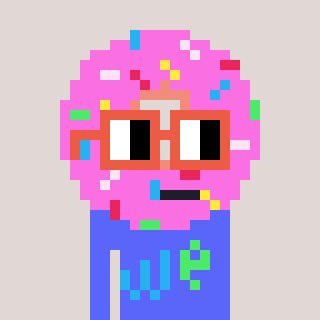
a pixel art character with square orange glasses, a doughnut-shaped head and a purple-colored body on a warm background